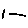
Label: line